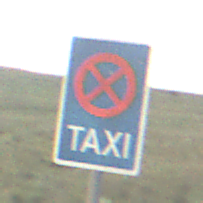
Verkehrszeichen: Taxenstand
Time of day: Night
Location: Outdoor (Nature)
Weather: Clear
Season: NotSpecified
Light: Natural